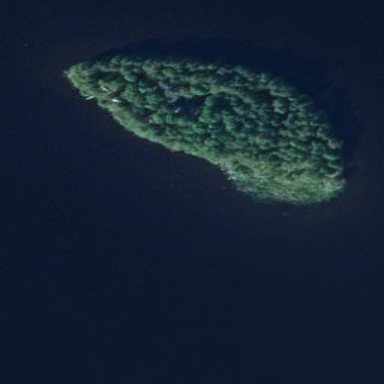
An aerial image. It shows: Islet.